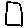
Label: square